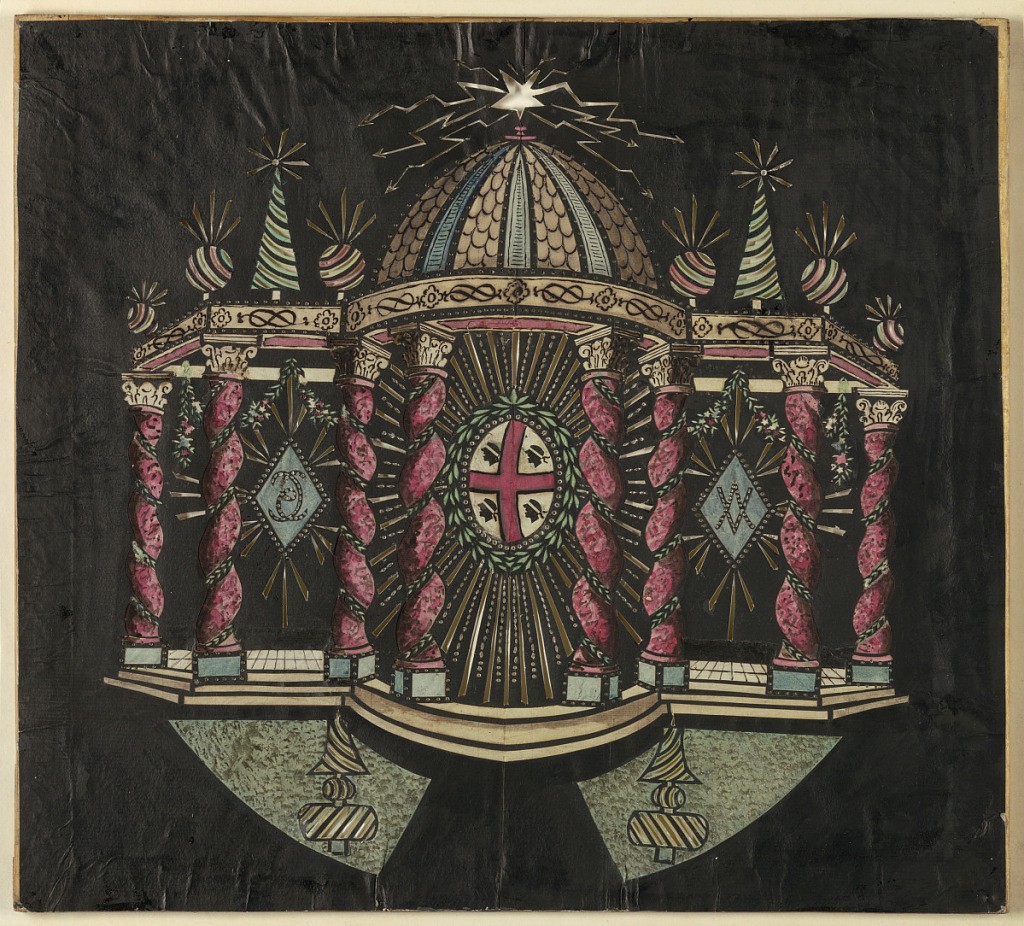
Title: Royal Temple
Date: ca. 1780
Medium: Cut paper on wood frame
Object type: Lantern slide
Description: Magic lantern slide, optical toy. On black field, garden pavilion with eight twisted columns; broken out in a semicircle in central portion, which is crowned with a dome. In central intercolumniation, the shield of the House of Savoy with charioteers' heads in the quarterings. In right and left intercolumniation, ciphers set in lozenges. At top, five-pointed star from which dart lightning bolts.